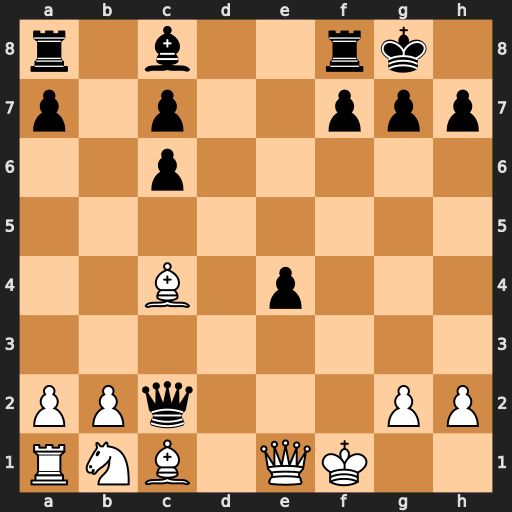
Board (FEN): r1b2rk1/p1p2ppp/2p5/8/2B1p3/8/PPq3PP/RNB1QK2
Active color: w
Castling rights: -
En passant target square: -
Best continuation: Na3 Qd3+ Bxd3